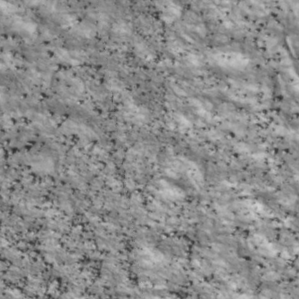
Label: non_frost